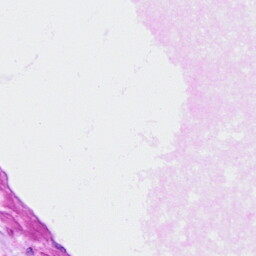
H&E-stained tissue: Ovarian